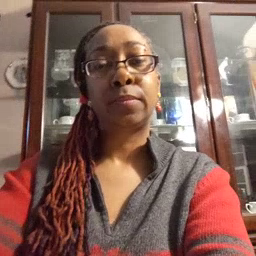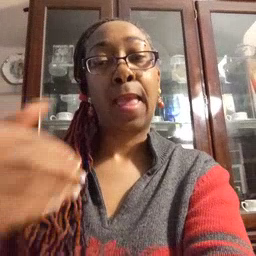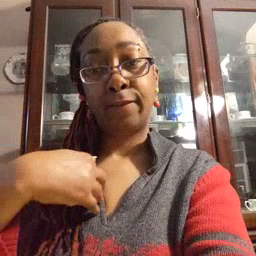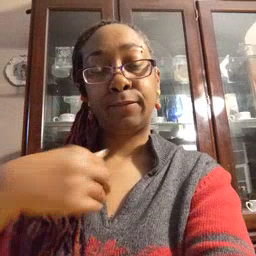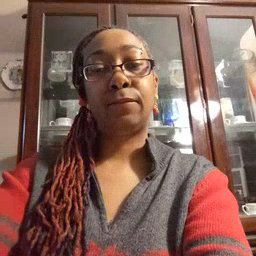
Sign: have